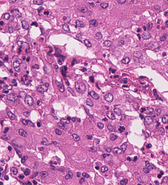
Tumor epithelial tissue: yes
Tumor-associated stroma tissue: no
Normal tissue: no